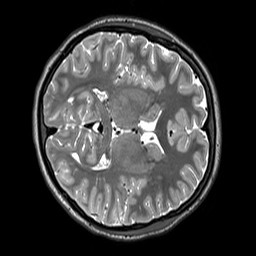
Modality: T2w
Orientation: axial
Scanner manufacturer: siemens
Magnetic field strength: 3 T
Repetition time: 3.2 s
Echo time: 0.406 s